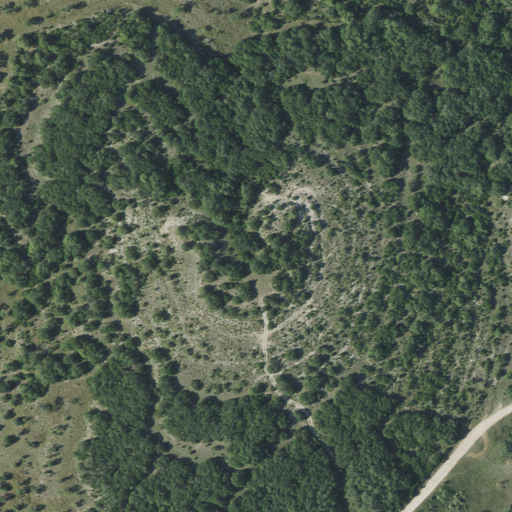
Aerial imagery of mountain in Texas named Palmtree Hill containing evergreen forest, shrub, open development, and high intensity development